Interaction volume radius: 5 \u00c5
Interaction volume height: 20 \u00c5
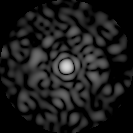
Disorder parameter: 0.8876